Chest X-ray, PA view. Patient: 34 years old, sex M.
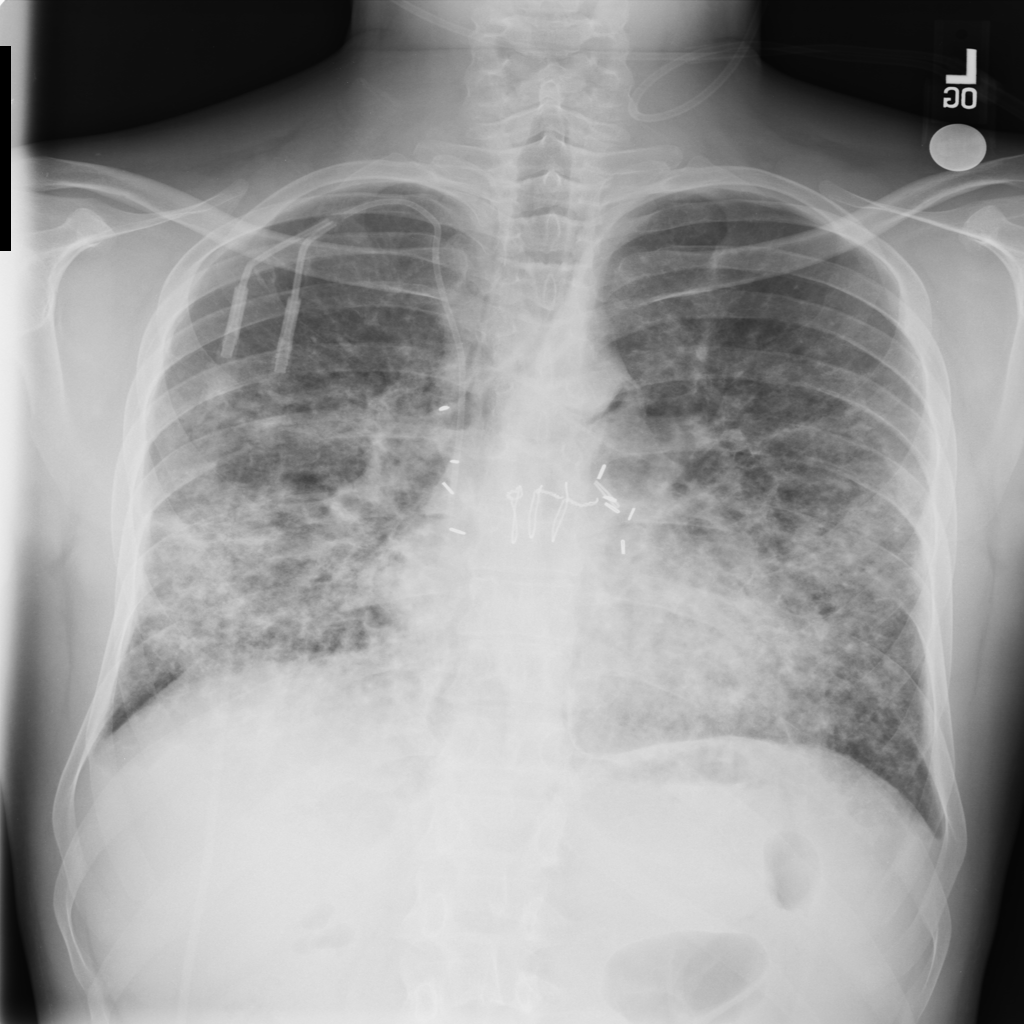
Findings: Infiltration